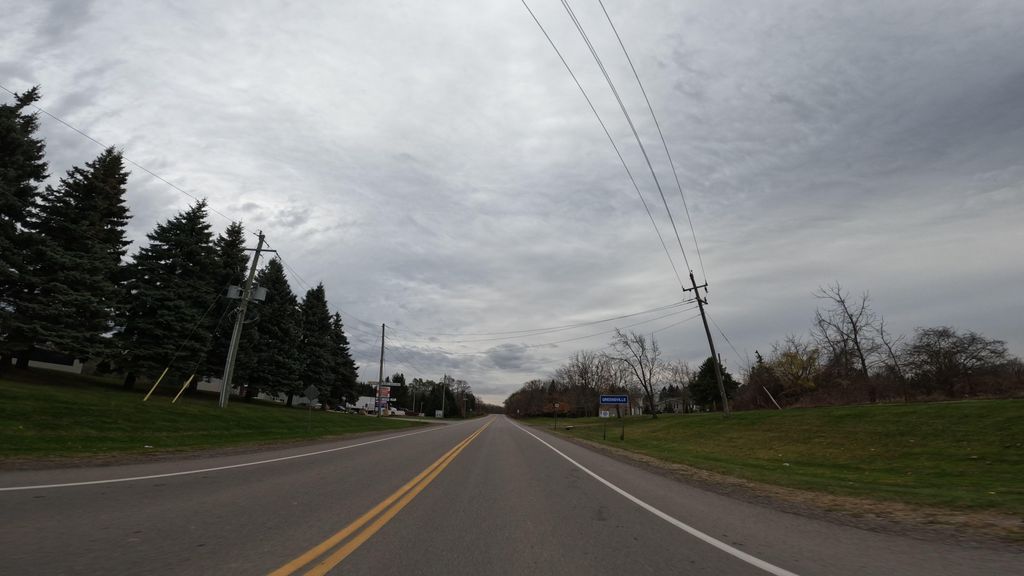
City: hamilton